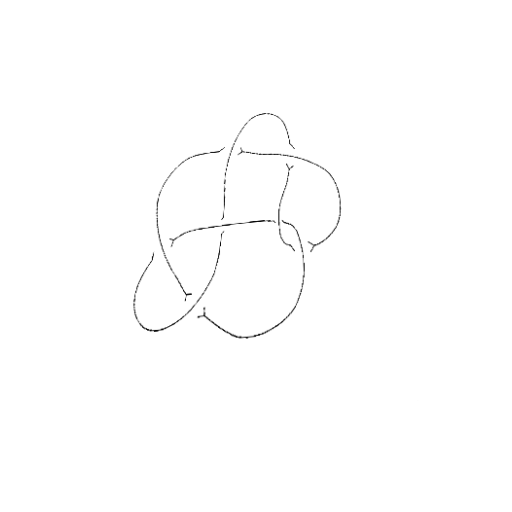
Crossing number: 7